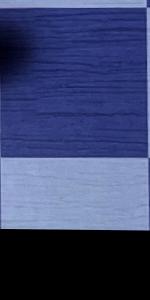
Label: Empty